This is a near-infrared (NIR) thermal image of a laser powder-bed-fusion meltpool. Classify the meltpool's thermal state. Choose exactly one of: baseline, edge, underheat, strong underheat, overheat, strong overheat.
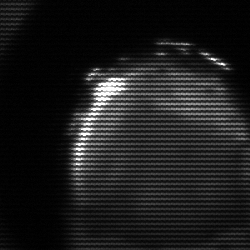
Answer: edge